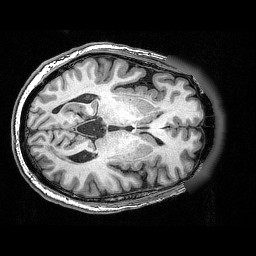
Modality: T1w
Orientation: axial
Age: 67
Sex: male
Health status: ill
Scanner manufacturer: siemens
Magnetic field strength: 3 T
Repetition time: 0.0025 s
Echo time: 0.00336 s